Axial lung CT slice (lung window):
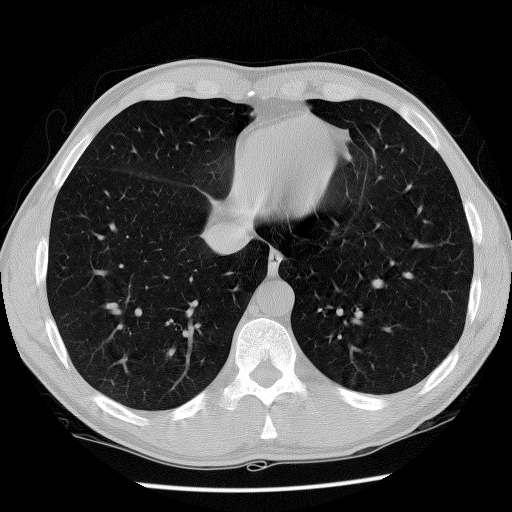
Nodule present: no